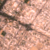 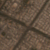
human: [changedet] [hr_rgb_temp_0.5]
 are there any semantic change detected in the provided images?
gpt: Two big roads have been built.